Question: Count the number of objects in the diagram.
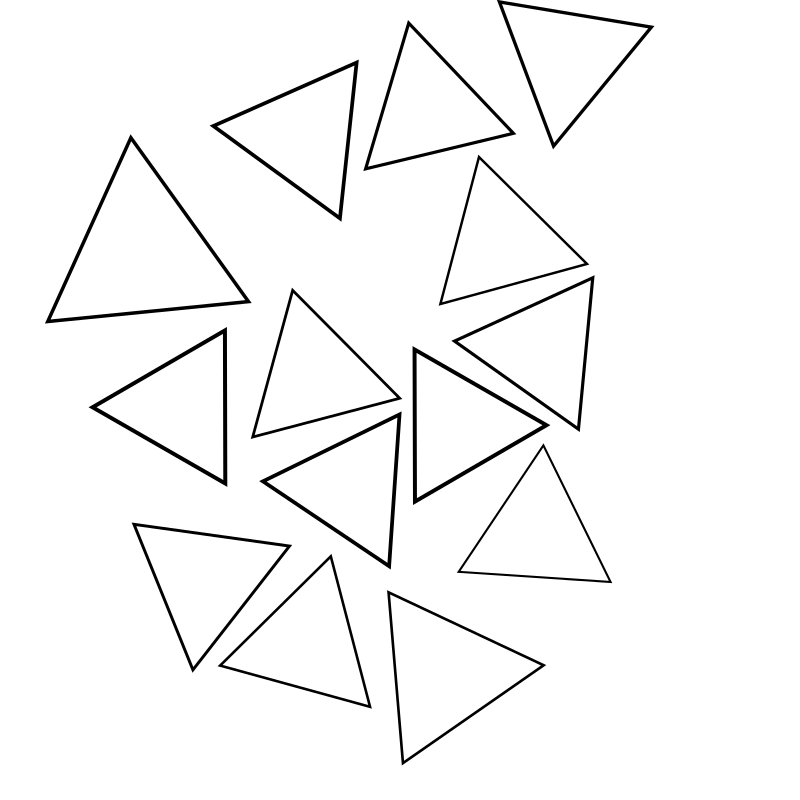
Answer: 14